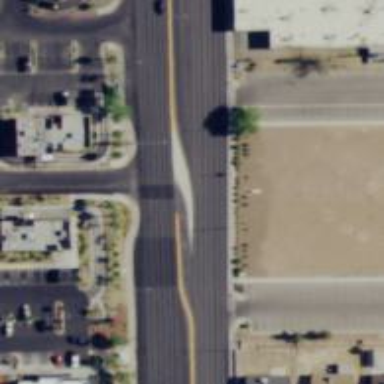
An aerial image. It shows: Asphalt road with primary link designation.